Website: lowes
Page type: customer-info-address
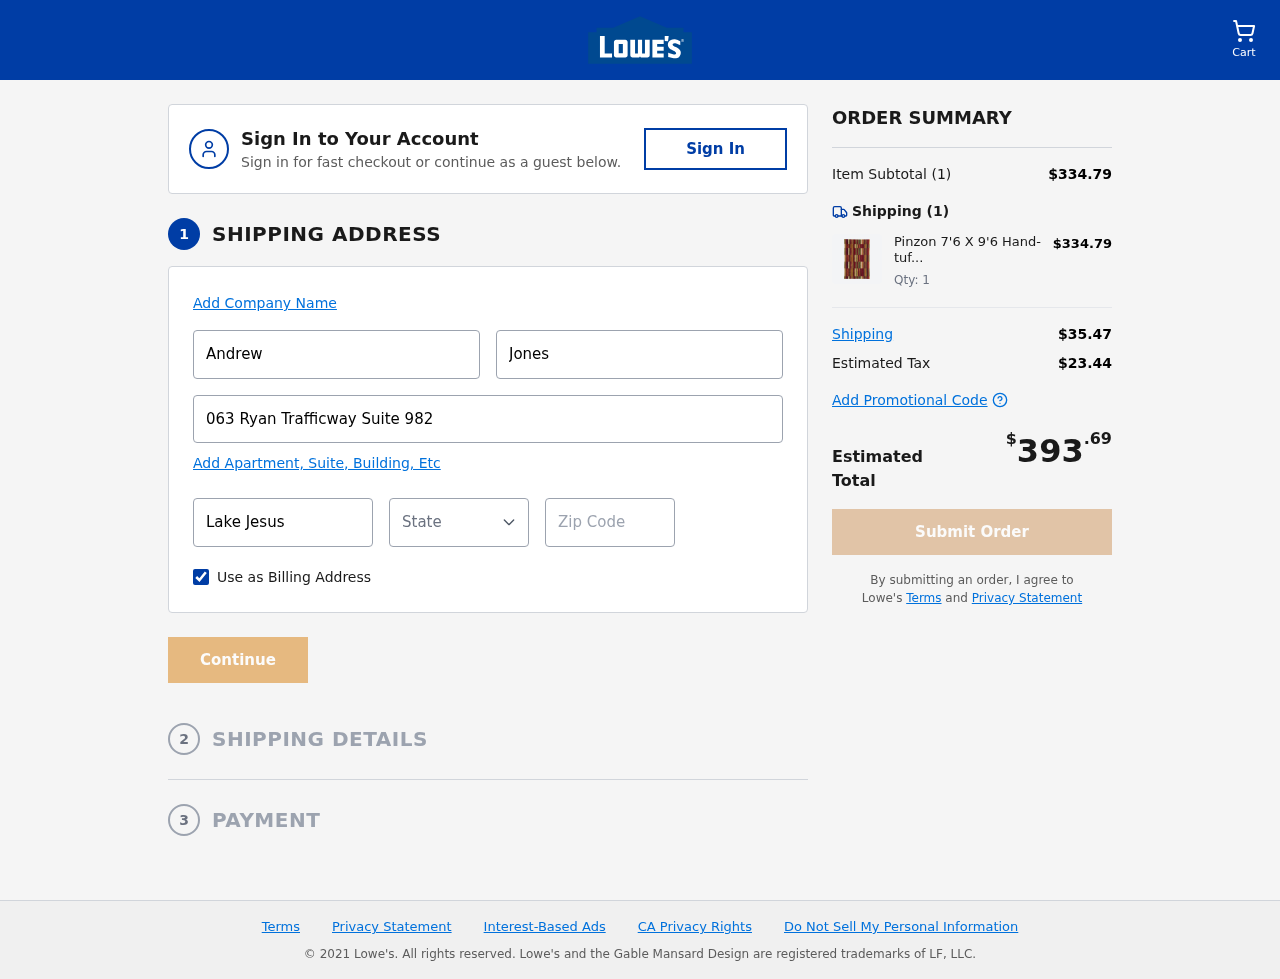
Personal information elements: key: PII_CITY
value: Lake Jesus
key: PII_FIRSTNAME
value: Andrew
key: PII_LASTNAME
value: Jones
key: PII_POSTCODE
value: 01253
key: PII_STATE_ABBR
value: GU
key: PII_STREET
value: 063 Ryan Trafficway Suite 982
Product elements: key: PRODUCT1_NAME
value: Pinzon 7'6 X 9'6 Hand-tufted Loft Wool Rug
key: PRODUCT1_PRICE
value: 334.79
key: PRODUCT1_QUANTITY
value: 1
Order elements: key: ORDER_NUM_ITEMS
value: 1
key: ORDER_SUBTOTAL
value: $334.79
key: ORDER_NUM_ITEMS2
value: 1
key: ORDER_SHIPPING_COST
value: $35.47
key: ORDER_TAX
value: $23.44
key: ORDER_TOTAL
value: $393.69